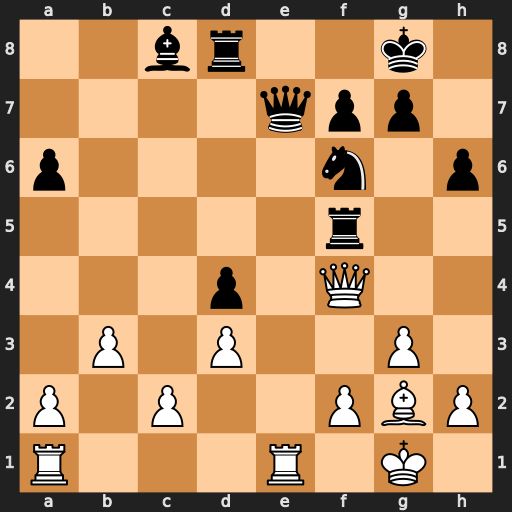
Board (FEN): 2br2k1/4qpp1/p4n1p/5r2/3p1Q2/1P1P2P1/P1P2PBP/R3R1K1
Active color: w
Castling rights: -
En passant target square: -
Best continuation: Rxe7 Rxf4 gxf4